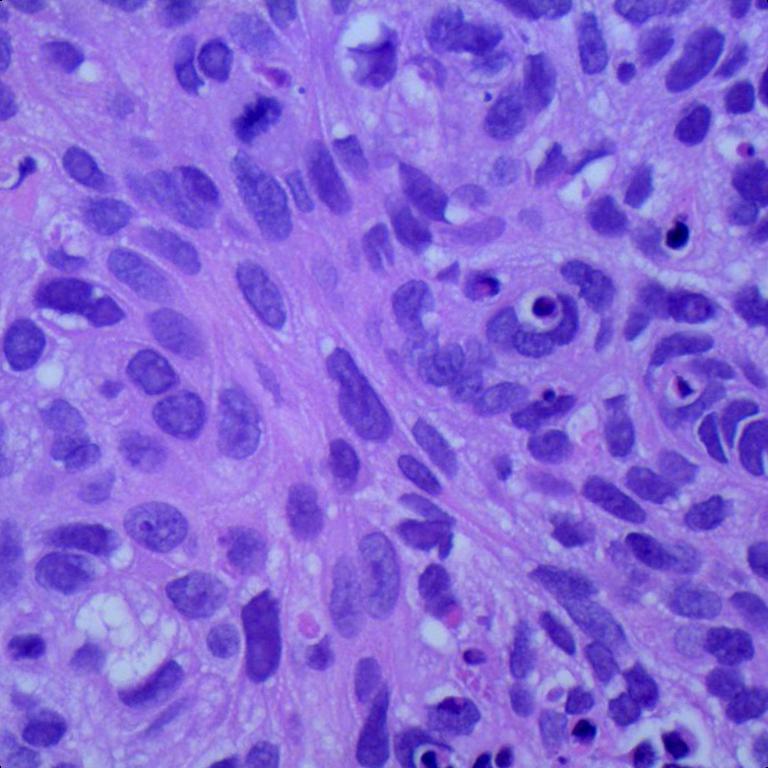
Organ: lung
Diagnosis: squamous carcinomas